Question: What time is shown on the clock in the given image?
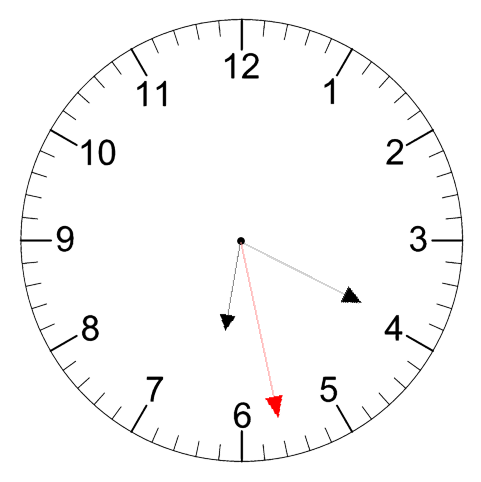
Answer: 06:19:28